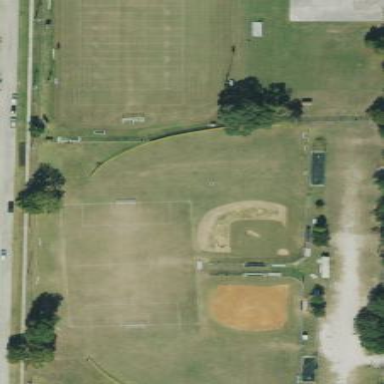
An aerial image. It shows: Baseball pitch for leisure and sports activities.